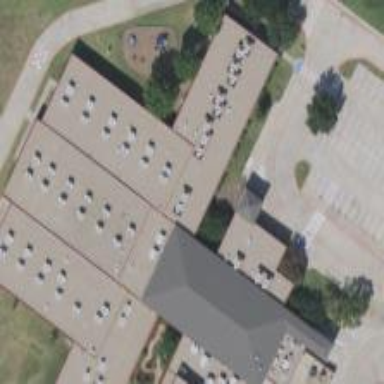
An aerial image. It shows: Flat-roofed school building.